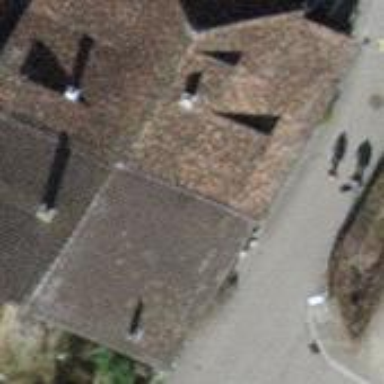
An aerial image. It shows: Detached building with half-hipped roof.